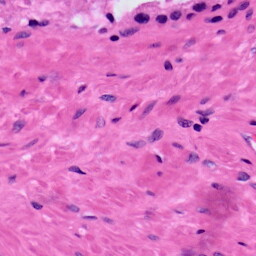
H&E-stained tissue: Prostate